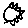
Label: sun